Question: I am trying to understand and solve the following problem.
> The following program attempts to use a pair of <URL>. , .
'''
Thread 1 Thread 2
-------- --------
1. P(s); P(s);
2. V(s); V(s);
3. P(t); P(t);
4. V(t); V(t);
'''
> The operation wastes time or sleeps until a resource protected by
the semaphore becomes available, at which time the resource is
immediately claimed.The operation is the inverse: it makes a resource available again
after the process has finished using it.
---
>
---
## UPDATE
According to comments I am able to better understand and illustrate the deadlock visually below, so please let me know if I understood correctly.
> Here is how the deadlock happens, IF Thread 1 gets <URL> before Thread 2:

> How to fix this?
Set value of to initially be
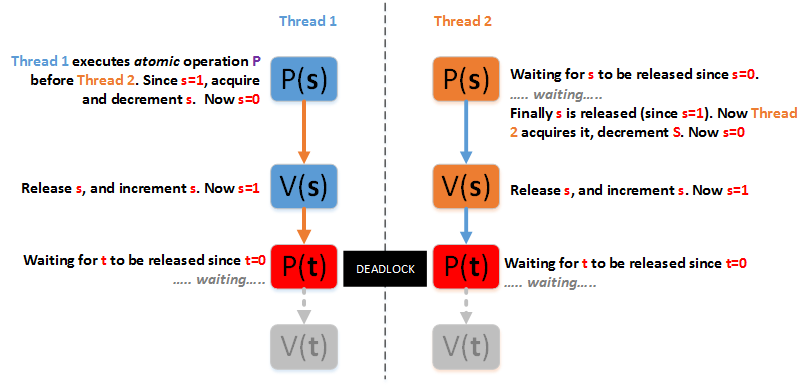
Answer: The deadlock is at 'Line 3'. At this line both the 'Threads' are waiting continuously to acquire lock on resource 't'. The initial value of 't' is 0, which means it is already in a locked state, so for example if 'Thread1' reaches first to 'line 3' it waits till the value of 't' becomes 1 and similarly after some time 'Thread2' will wait at the same line for 't' to become 1. In this way both the process will wait continuously for the resource creating a 'deadlock.